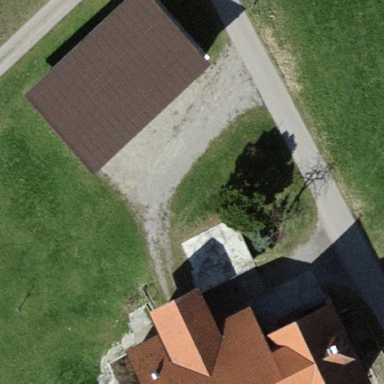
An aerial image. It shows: Shed.